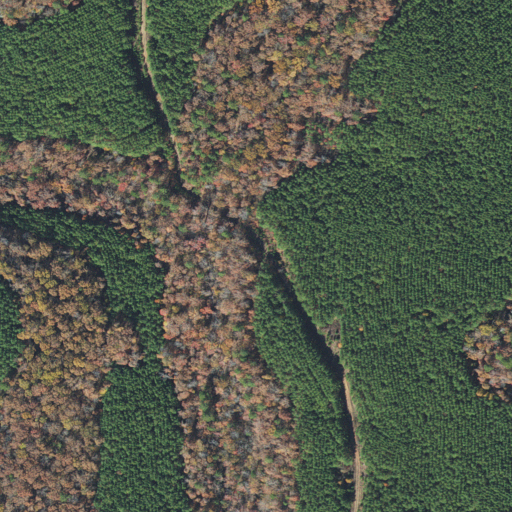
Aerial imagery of valley in Arkansas named Wildcat Hollow containing evergreen forest, deciduous forest, mixed forest, and shrub